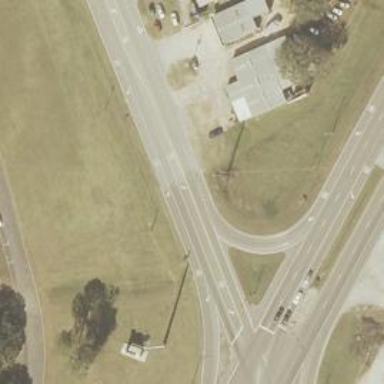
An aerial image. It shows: Trunk link highway.